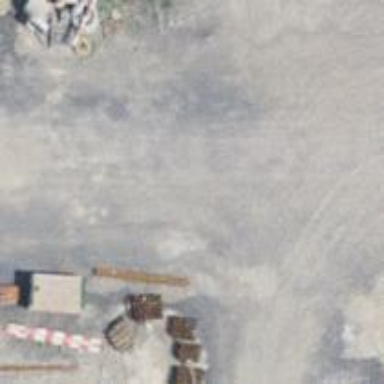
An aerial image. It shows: Rising bollard barrier.